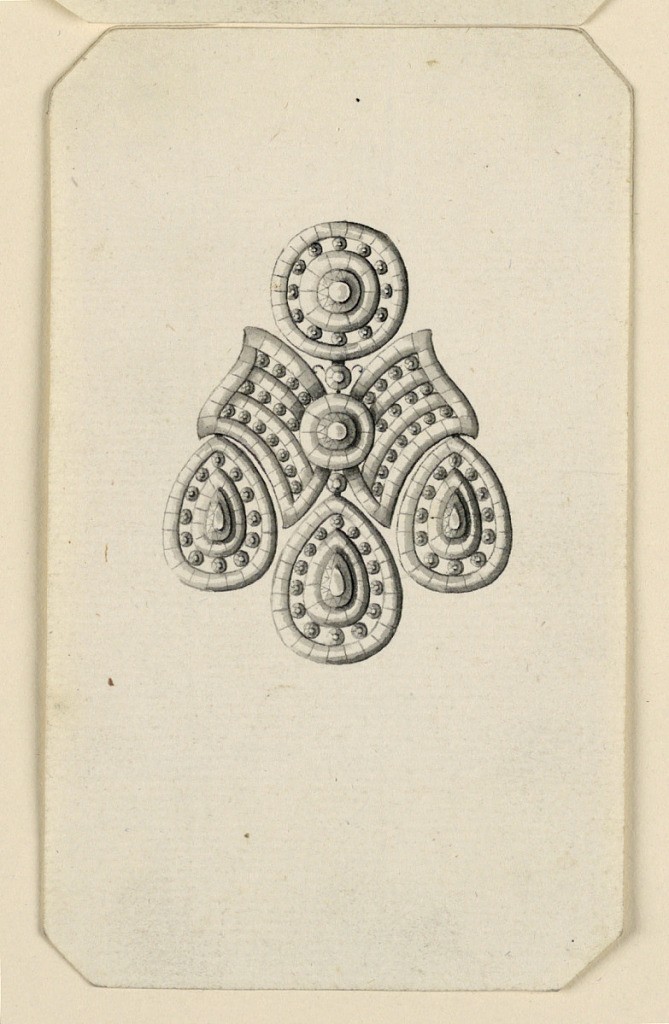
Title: Design for an Earring
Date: ca. 1800
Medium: Pen and black ink, brush and gray watercolor on light green paper
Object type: Drawing
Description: Jewelry design for an earring. Above a disk, in the center two butterfly wings with a disk upon their joining point; three drops below. Rows of balls, between bands, a jour. Bevelled corners.